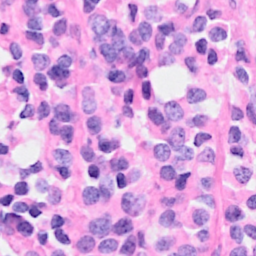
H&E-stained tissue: Breast